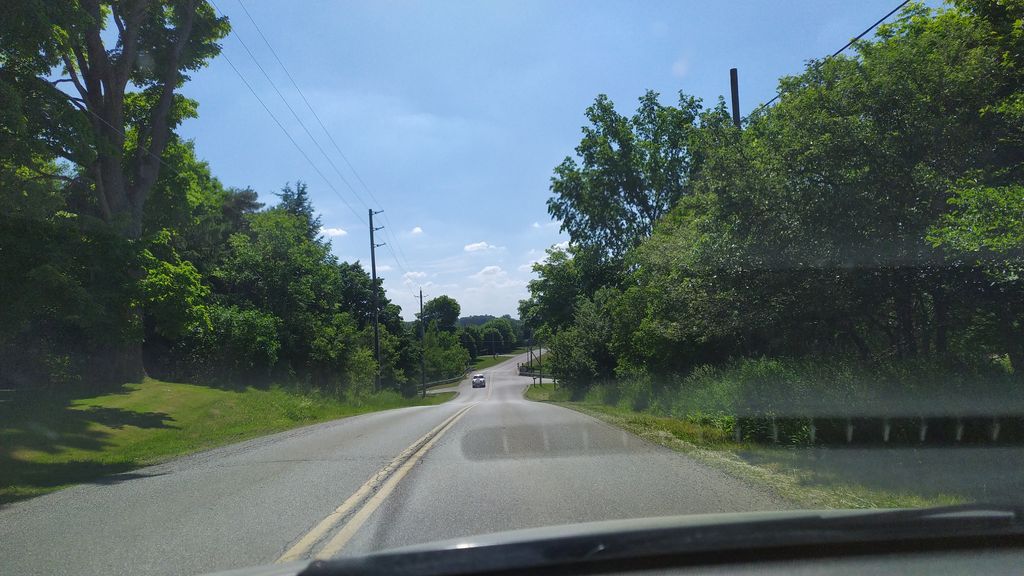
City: kitchener-waterloo